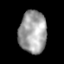
Tissue: lung
Cell type: Epithelial cells
Senescence score: 0.1944
Nuclear area (px): 1141
Mean DAPI intensity: 160.862